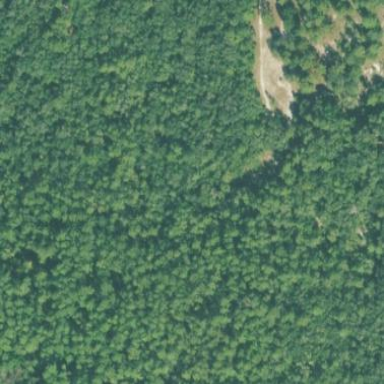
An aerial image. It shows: Mixed woodland with various types of leaves.